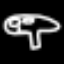
Label: mushroom